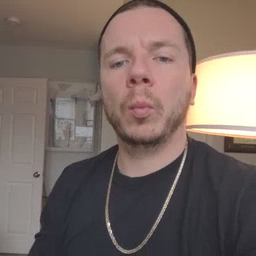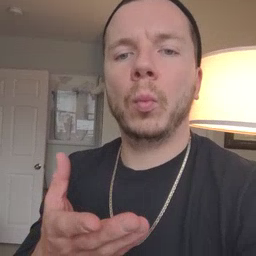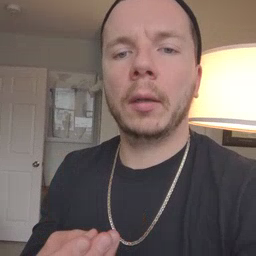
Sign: wet